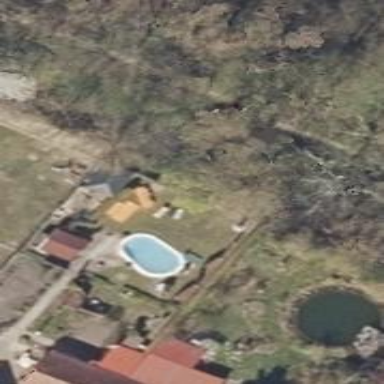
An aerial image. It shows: Swimming pool located in leisure land.